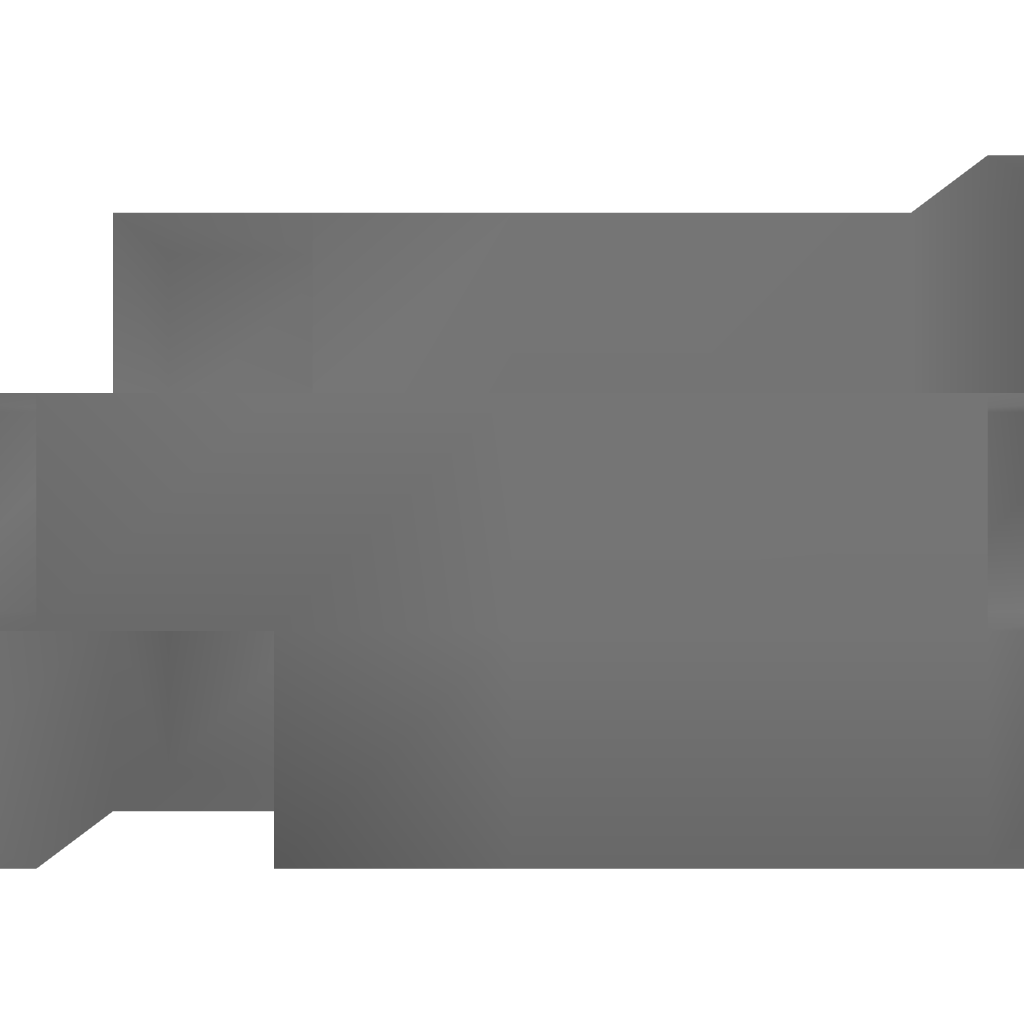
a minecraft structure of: defense machine bad low quality